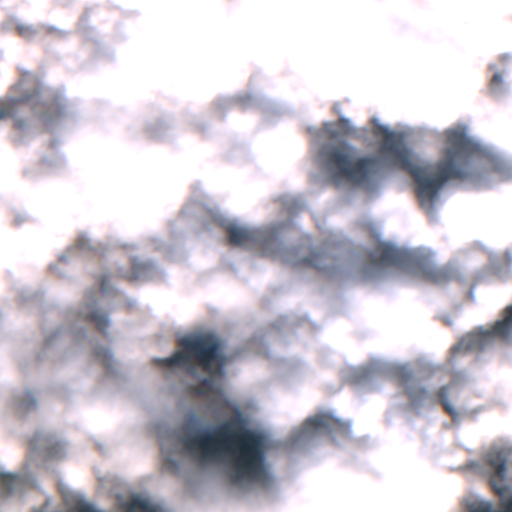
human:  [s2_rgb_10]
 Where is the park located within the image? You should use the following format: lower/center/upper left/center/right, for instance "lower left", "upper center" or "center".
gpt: The park is located in the upper right of the image.
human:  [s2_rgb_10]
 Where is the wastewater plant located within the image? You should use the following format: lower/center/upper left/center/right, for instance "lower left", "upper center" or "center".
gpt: The wastewater plant is located in the lower left of the image.
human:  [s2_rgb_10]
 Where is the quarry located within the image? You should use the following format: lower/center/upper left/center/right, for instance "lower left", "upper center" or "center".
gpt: There is no quarry in the image.